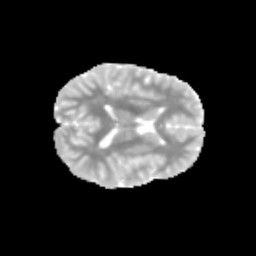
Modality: MD
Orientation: axial
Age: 9
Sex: female
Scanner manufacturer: siemens
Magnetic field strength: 3 T
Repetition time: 3.8 s
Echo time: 0.07 s